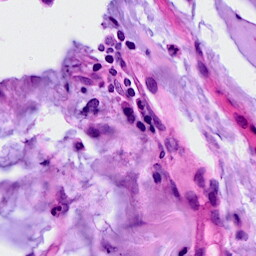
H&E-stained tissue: Breast